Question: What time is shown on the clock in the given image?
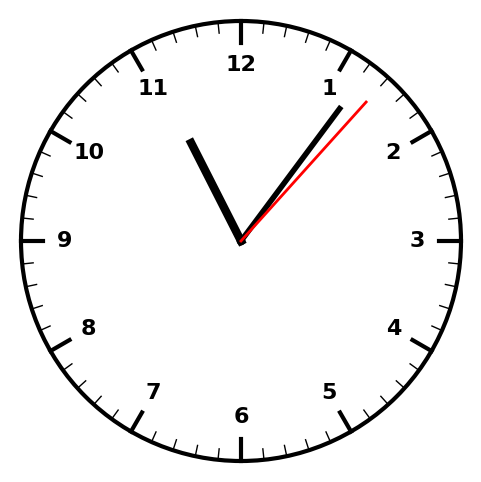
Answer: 11:06:07